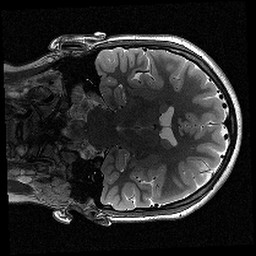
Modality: T2w
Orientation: coronal
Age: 10
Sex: female
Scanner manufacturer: siemens
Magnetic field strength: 3 T
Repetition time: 9.23 s
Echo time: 0.067 s